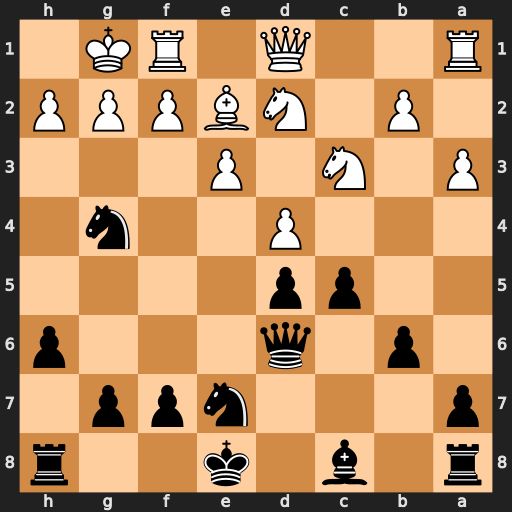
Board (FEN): r1b1k2r/p3npp1/1p1q3p/2pp4/3P2n1/P1N1P3/1P1NBPPP/R2Q1RK1
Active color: b
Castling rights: kq
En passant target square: -
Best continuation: Qxh2#